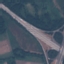
Land use / land cover: Highway